Question: So I'm calling a WEBAPI to return some json data asyncronously. Was working well yesterday. Today I have added some basic FormsAuthentication, users must sign in to login.aspx, then they are redirected to default.aspx where the acync call lies when a user clicks a button.
The problem is i can see the request hitting off AND returning the data i need from Fiddler, but the response.EnsureSuccessStatusCode(); line is never hit and the system just waits there, it doesn't even timeout.
How can i debug what's going on. it's already in a try catch.
Here's the code to the async call.
'''
public async Task RunAsync()
{
using (var client = new HttpClient())
{
client.BaseAddress = new Uri("http://api.steampowered.com/");
client.DefaultRequestHeaders.Accept.Clear();
client.DefaultRequestHeaders.Accept.Add(new MediaTypeWithQualityHeaderValue("application/json"));
try
{
HttpResponseMessage response = await client.GetAsync("IPlayerService/GetOwnedGames/v0001/?key=xxxxxxxxxxxxxxxxxxxxxxxxxxxxxxxx&steamid=xxxxxxxxxxxxxxxxxxx&include_appinfo=1&include_played_free_games=1&format=json");
response.EnsureSuccessStatusCode(); // Throw if error
// Read & Deserialize data
dynamic json_data = JsonConvert.DeserializeObject(await response.Content.ReadAsStringAsync());
var gamecount = json_data.response.game_count;
saveOwnedGames(json_data);
}
catch (HttpRequestException e)
{
lbl_results.Text = e.Message;
}
}
}
'''
HttpResponseMessage is the line it sticks on. But as mention i can see the data in fiddler..

Can anyone think why FormsAuthentication would mess up an async call? why doesn't it timeout? This exact code was working yesterday. If it helps here is the FormsAuthentication Code and my web config.
Web Config
'''
<?xml version="1.0"?>
<!--
For more information on how to configure your ASP.NET application, please visit
http://go.microsoft.com/fwlink/?LinkId=169433
-->
<configuration>
<system.webServer>
<httpProtocol>
<customHeaders>
<add name="Access-Control-Allow-Origin" value="x-requested-with"/>
<add name="Access-Control-Allow-Methods" value="*"/>
</customHeaders>
</httpProtocol>
</system.webServer>
<system.web>
<compilation debug="true" targetFramework="4.5" />
<httpRuntime targetFramework="4.5" />
<authentication mode="Forms">
<forms loginUrl="account/login.aspx" name=".ASPXFORMSAUTH" timeout="30"/>
</authentication>
<authorization>
<deny users="?" />
</authorization>
</system.web>
<system.web.extensions>
<scripting>
<webServices>
<jsonSerialization maxJsonLength="50000000"/>
</webServices>
</scripting>
</system.web.extensions>
<!-- Specifies how ASP.NET globally enables the built-in validator controls to use unobtrusive JavaScript for client-side validation logic. -->
<!-- see http://msdn.microsoft.com/en-us/library/hh975440.aspx -->
<appSettings>
<add key="ValidationSettings:UnobtrusiveValidationMode" value="None" />
</appSettings>
<connectionStrings>
<add name="ConnSteamAPI" connectionString="Data Source=xxx.xx.xx.xx;Initial Catalog=SteamAPI;Persist Security Info=True;User ID=sa;Password=xxxxxxxxxxxxxxxxxxx" providerName="System.Data.SqlClient" />
</connectionStrings>
</configuration>
'''
Login Page
'''
protected void Logon_Click(object sender, EventArgs e)
{
if ((UserEmail.Text == "xxxxxxxxxxxxxxxx@xxxxx") && (UserPass.Text == "xxxxxxx"))
{
FormsAuthentication.RedirectFromLoginPage
(UserEmail.Text, Persist.Checked);
}
else
{
Msg.Text = "Invalid credentials. Please try again.";
}
}
'''
How RunAsync is fired.
'''
protected void FindGames_Click(object sender, EventArgs e)
{
try
{
RunAsync().Wait();
}
catch (Exception err)
{
lbl_results.Text = err.Message;
}
}
'''
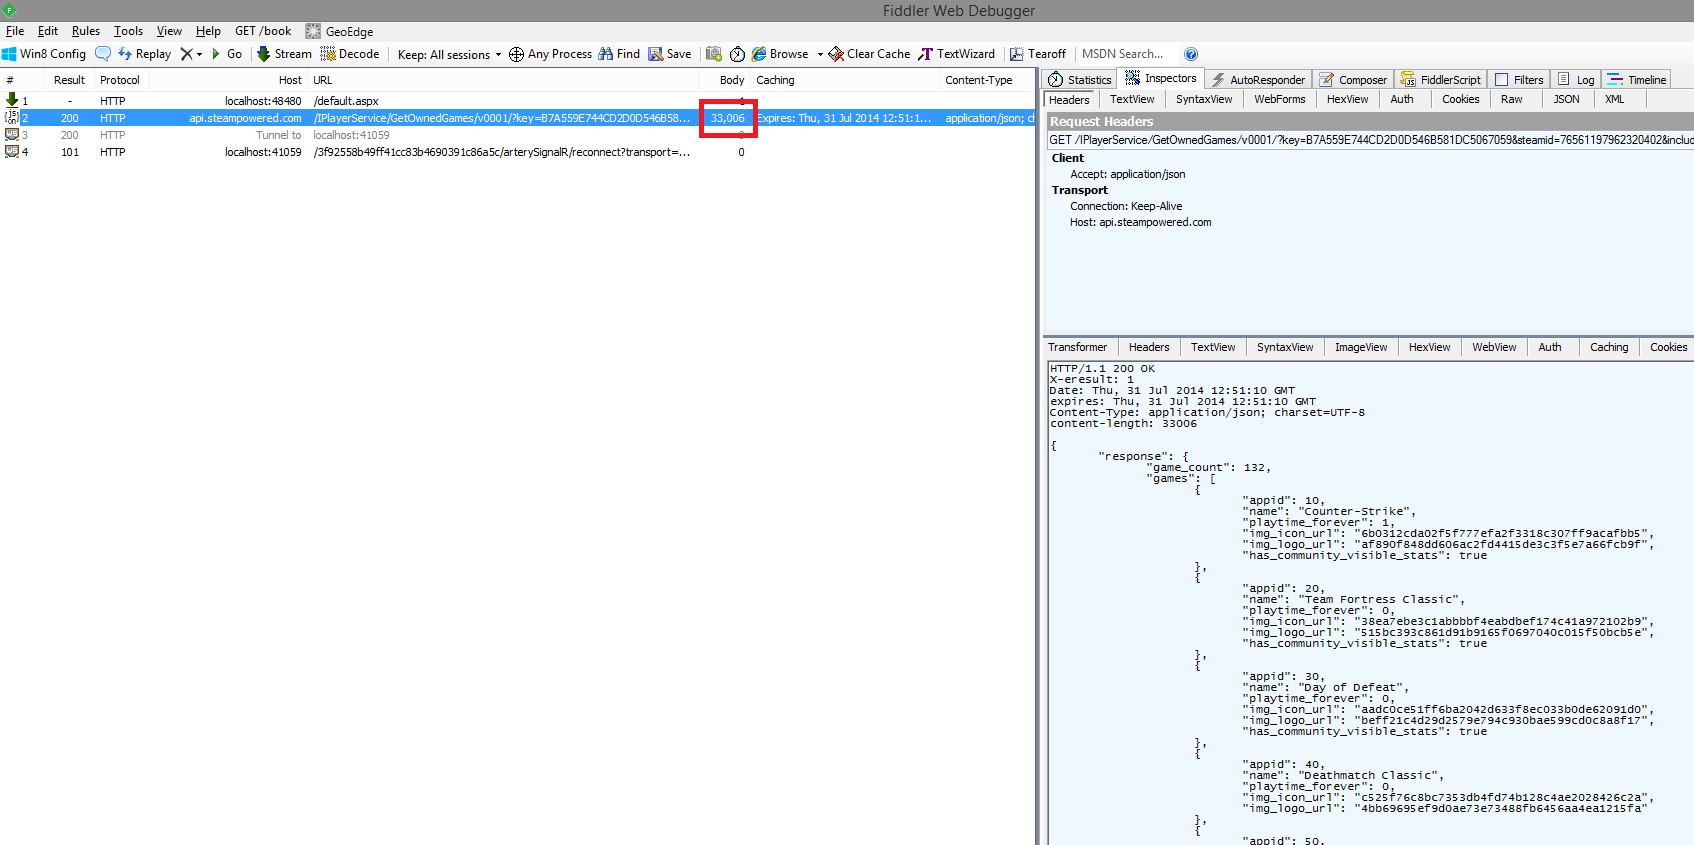
Answer: Solved. Props going to @DanielKelley for putting me in the right direction.
I removed the .Wait() prefixed the method with await, and added an async to the click.
I also added Page Async="true" to the top of the page.
Updated:
'''
protected async void FindGames_Click(object sender, EventArgs e)
{
try
{
await RunAsync();
}
catch (Exception err)
{
lbl_results.Text = err.Message;
}
}
'''
Now I'll be searching on why .Wait() does this for the rest of the afternoon i suppose.